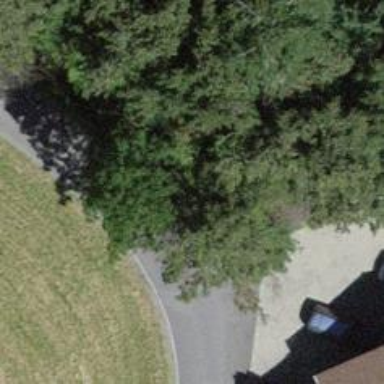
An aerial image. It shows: Brown bench.